Field crop: maize
Growth stage: 2
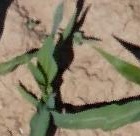
Species: maize